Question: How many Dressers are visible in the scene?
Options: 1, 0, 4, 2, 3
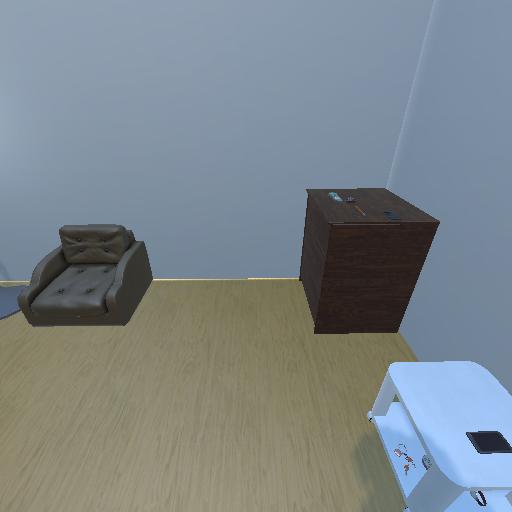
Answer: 1